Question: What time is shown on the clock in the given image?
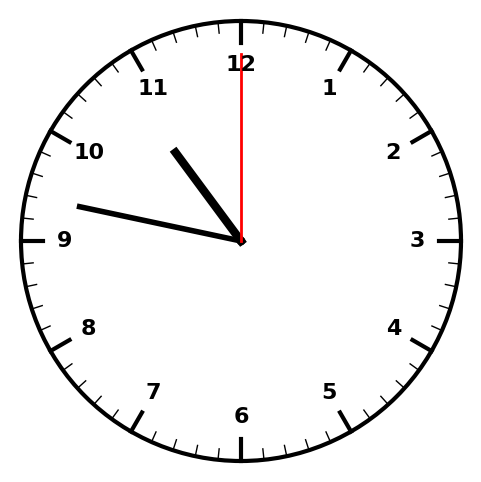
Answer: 10:47:00